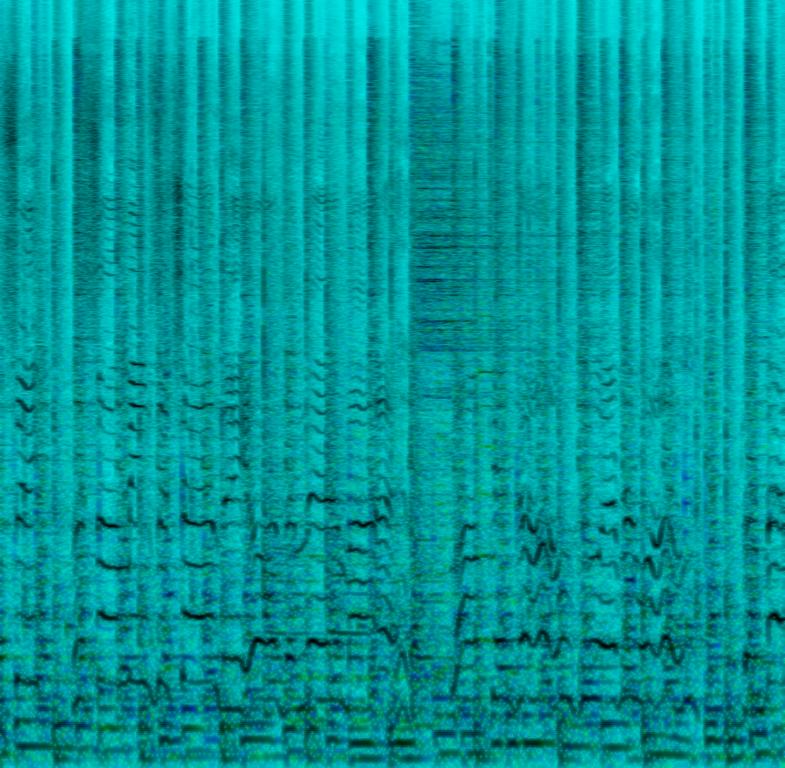
A male singer sings this jazz melody with the backup singer in vocal harmony. The song is medium tempo, with saxophone harmony, ska drumming rhythm and a good bass line. The song is entertaining and groovy. The song is a classic jazz tune played in ska style.